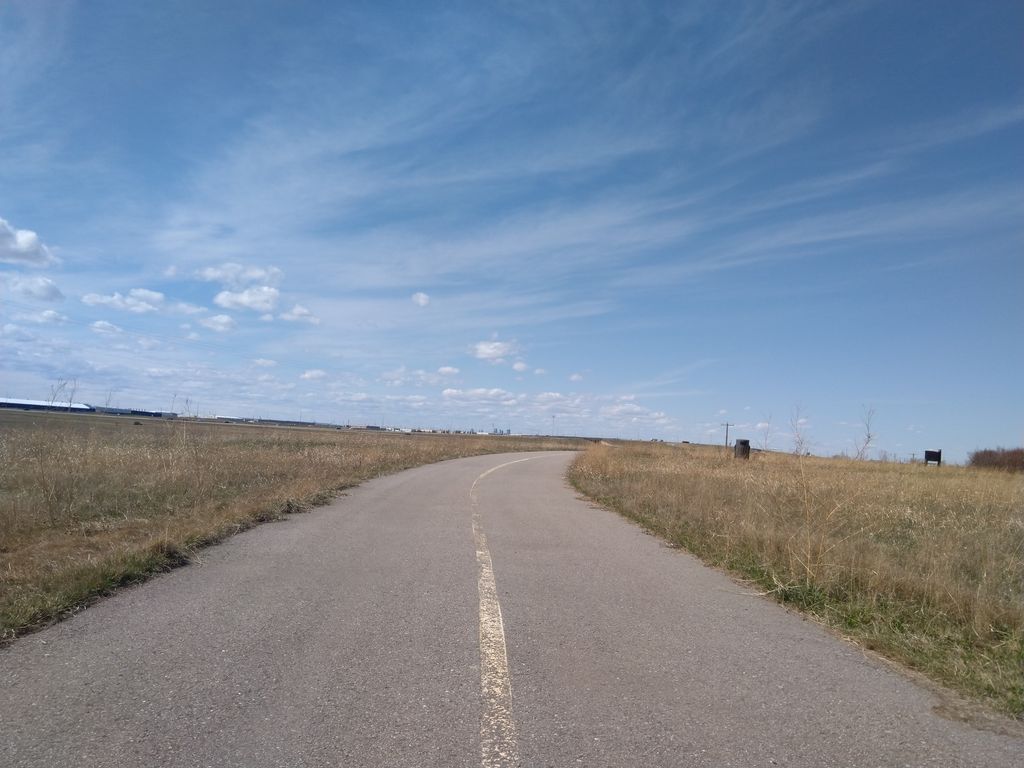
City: calgary